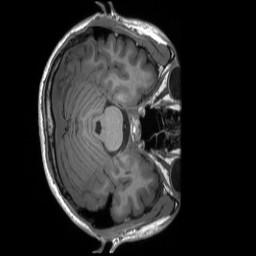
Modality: T1w
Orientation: axial
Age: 29
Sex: male
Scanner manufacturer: siemens
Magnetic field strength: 3 T
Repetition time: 2.3 s
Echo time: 0.00232 s